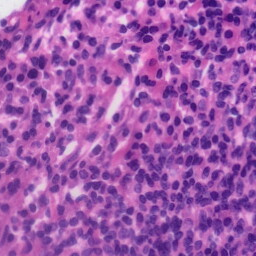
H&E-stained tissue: Tonsil